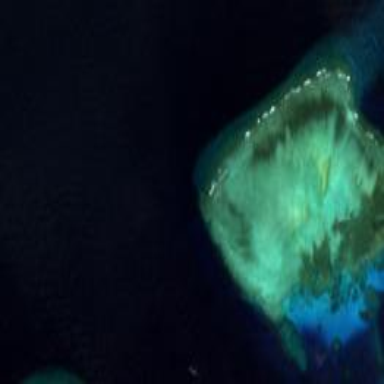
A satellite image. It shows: Beautiful reef in its natural state.